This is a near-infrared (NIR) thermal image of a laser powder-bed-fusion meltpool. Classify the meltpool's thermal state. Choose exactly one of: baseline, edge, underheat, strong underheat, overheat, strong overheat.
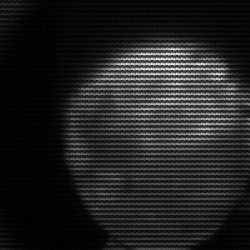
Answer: edge